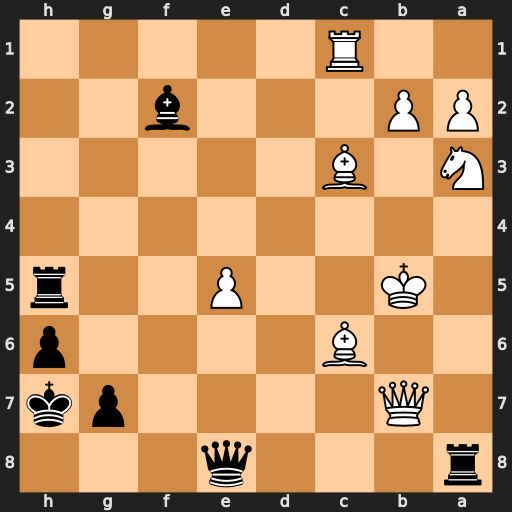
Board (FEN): r3q3/1Q4pk/2B4p/1K2P2r/8/N1B5/PP3b2/2R5
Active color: b
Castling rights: -
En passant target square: -
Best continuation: Rxe5+ Bxe5 Qxe5+ Kc4 Rb8 Be4+ Kh8